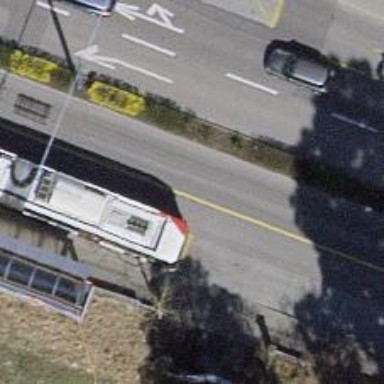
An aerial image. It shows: Bus stop for trolleybuses with designated stop position for public transport.